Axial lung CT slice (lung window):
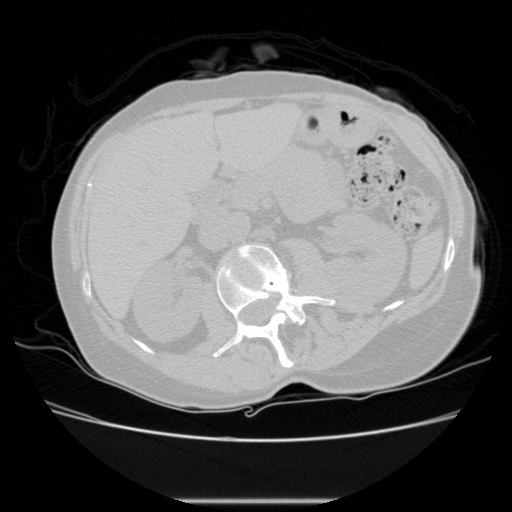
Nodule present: no